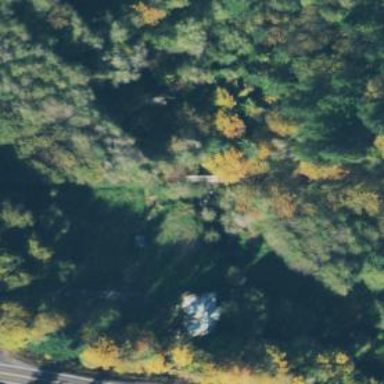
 and the abandoned railway has been converted into rail-trail."